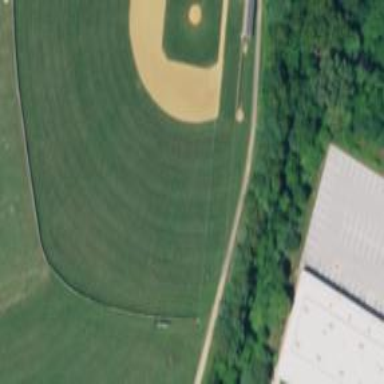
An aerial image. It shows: Baseball pitch for leisure and sports activities.